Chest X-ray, PA view. Patient: 59 years old, sex F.
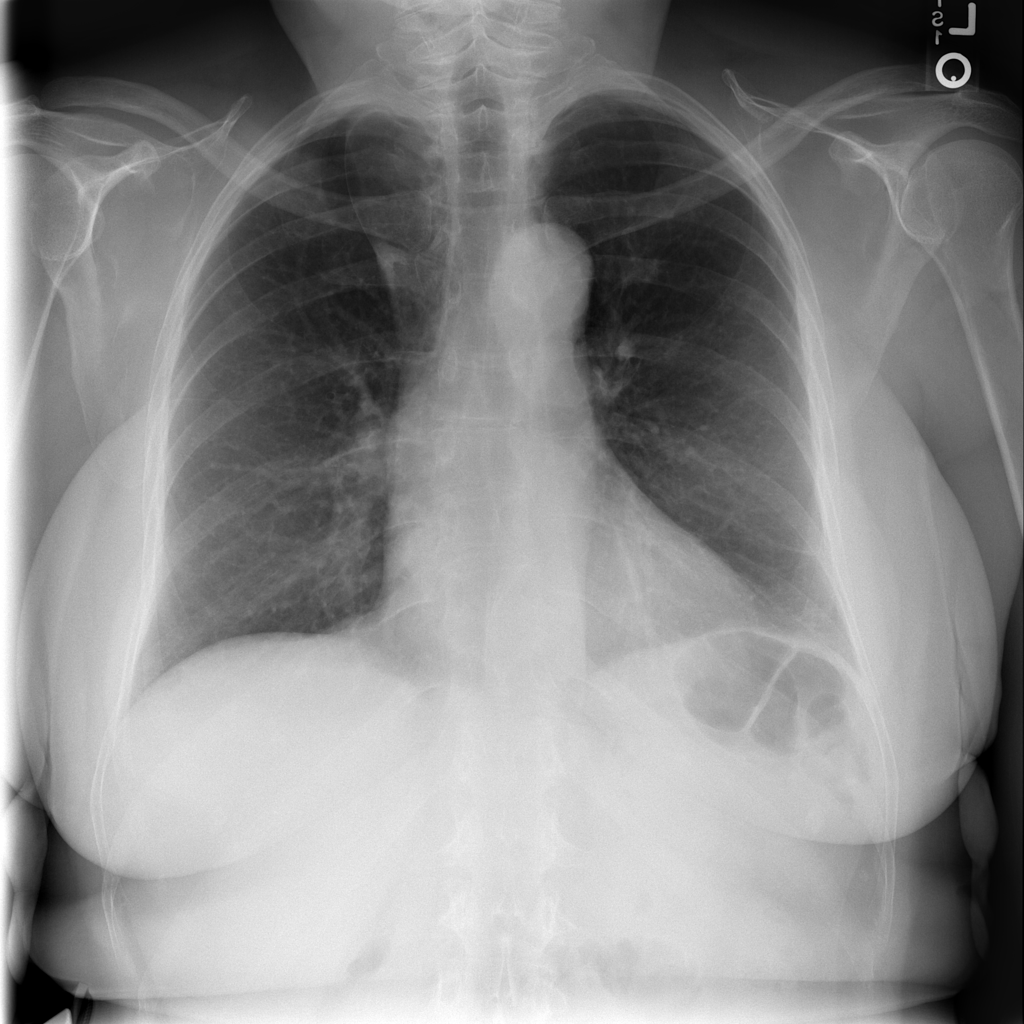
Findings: No Finding